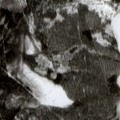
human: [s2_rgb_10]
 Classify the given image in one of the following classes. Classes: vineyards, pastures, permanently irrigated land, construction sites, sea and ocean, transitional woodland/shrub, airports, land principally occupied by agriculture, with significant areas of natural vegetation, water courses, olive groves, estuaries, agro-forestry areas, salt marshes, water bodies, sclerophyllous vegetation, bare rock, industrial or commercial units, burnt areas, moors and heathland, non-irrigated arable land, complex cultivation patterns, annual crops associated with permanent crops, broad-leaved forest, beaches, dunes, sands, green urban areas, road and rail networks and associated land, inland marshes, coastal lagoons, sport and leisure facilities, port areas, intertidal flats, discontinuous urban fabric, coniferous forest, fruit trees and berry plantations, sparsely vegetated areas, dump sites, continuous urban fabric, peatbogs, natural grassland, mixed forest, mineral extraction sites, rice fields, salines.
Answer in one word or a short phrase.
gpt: coniferous forest, mixed forest, transitional woodland/shrub, peatbogs